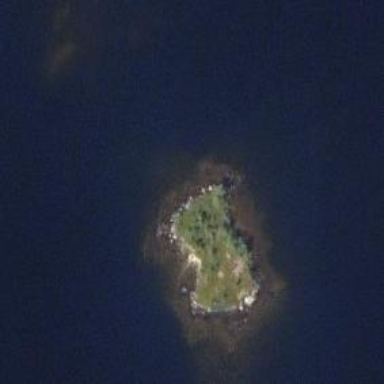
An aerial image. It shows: Islet.